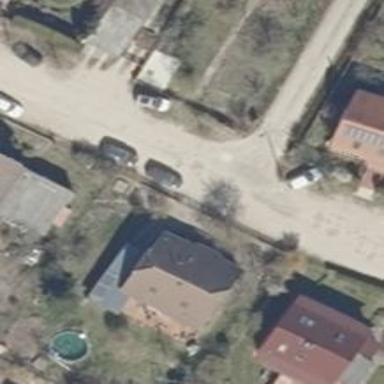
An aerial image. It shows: Residential road with compacted surface.